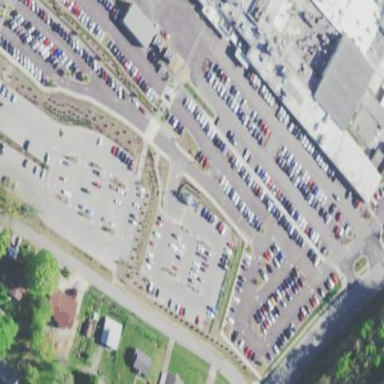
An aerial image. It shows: Parking area with asphalt surface.